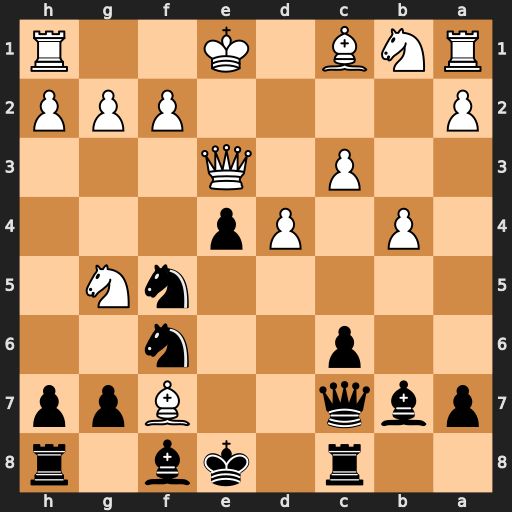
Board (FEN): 2r1kb1r/pbq2Bpp/2p2n2/5nN1/1P1Pp3/2P1Q3/P4PPP/RNB1K2R
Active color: b
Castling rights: KQk
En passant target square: -
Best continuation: Qxf7 Nxf7 Nxe3 Bxe3 Kxf7